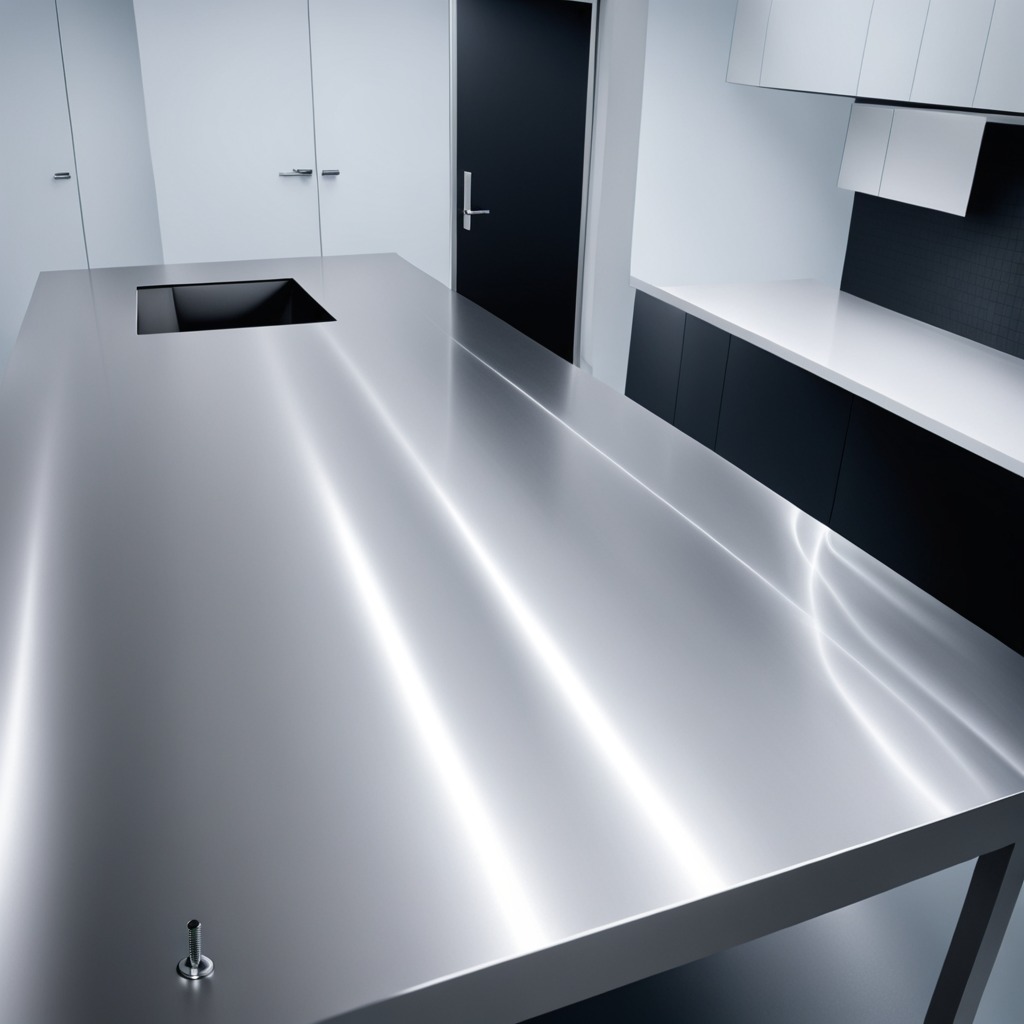
A metal screw is lying on a stainless steel table in a high-end prototyping lab.